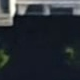
Vehicle type: Car